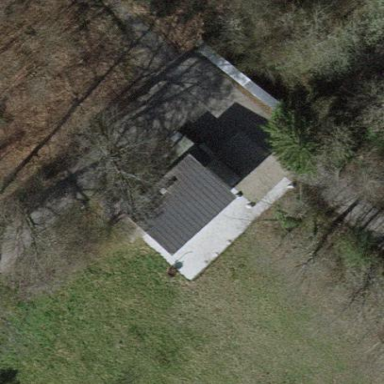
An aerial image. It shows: Hut.